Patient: sex F, age 58
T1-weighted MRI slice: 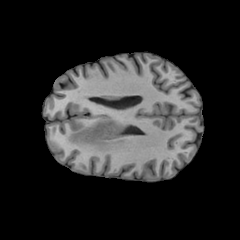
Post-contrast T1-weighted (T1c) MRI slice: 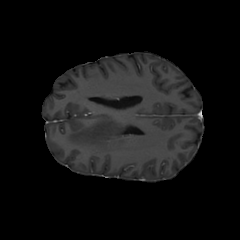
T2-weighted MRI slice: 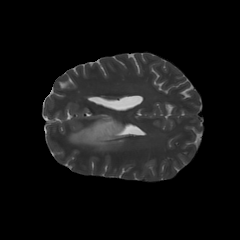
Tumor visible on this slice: yes
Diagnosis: Glioblastoma, IDH-wildtype
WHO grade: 4